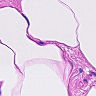
Metastatic tissue present: no